Interaction volume radius: 5 \u00c5
Interaction volume height: 25 \u00c5
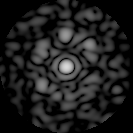
Disorder parameter: 0.6269